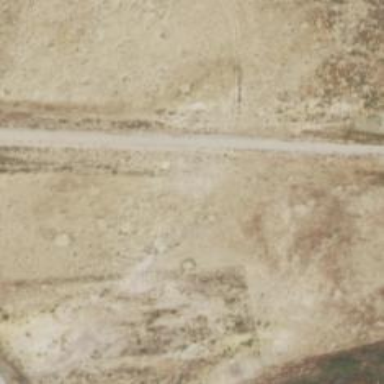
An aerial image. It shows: Track road.